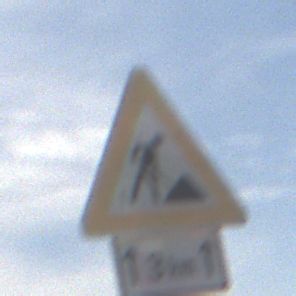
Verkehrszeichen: Arbeitsstelle
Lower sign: LaengeEinerStrecke2
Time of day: Midday
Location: Outdoor (Nature)
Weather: PartlyCloudy
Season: NotSpecified
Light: Natural